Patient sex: M
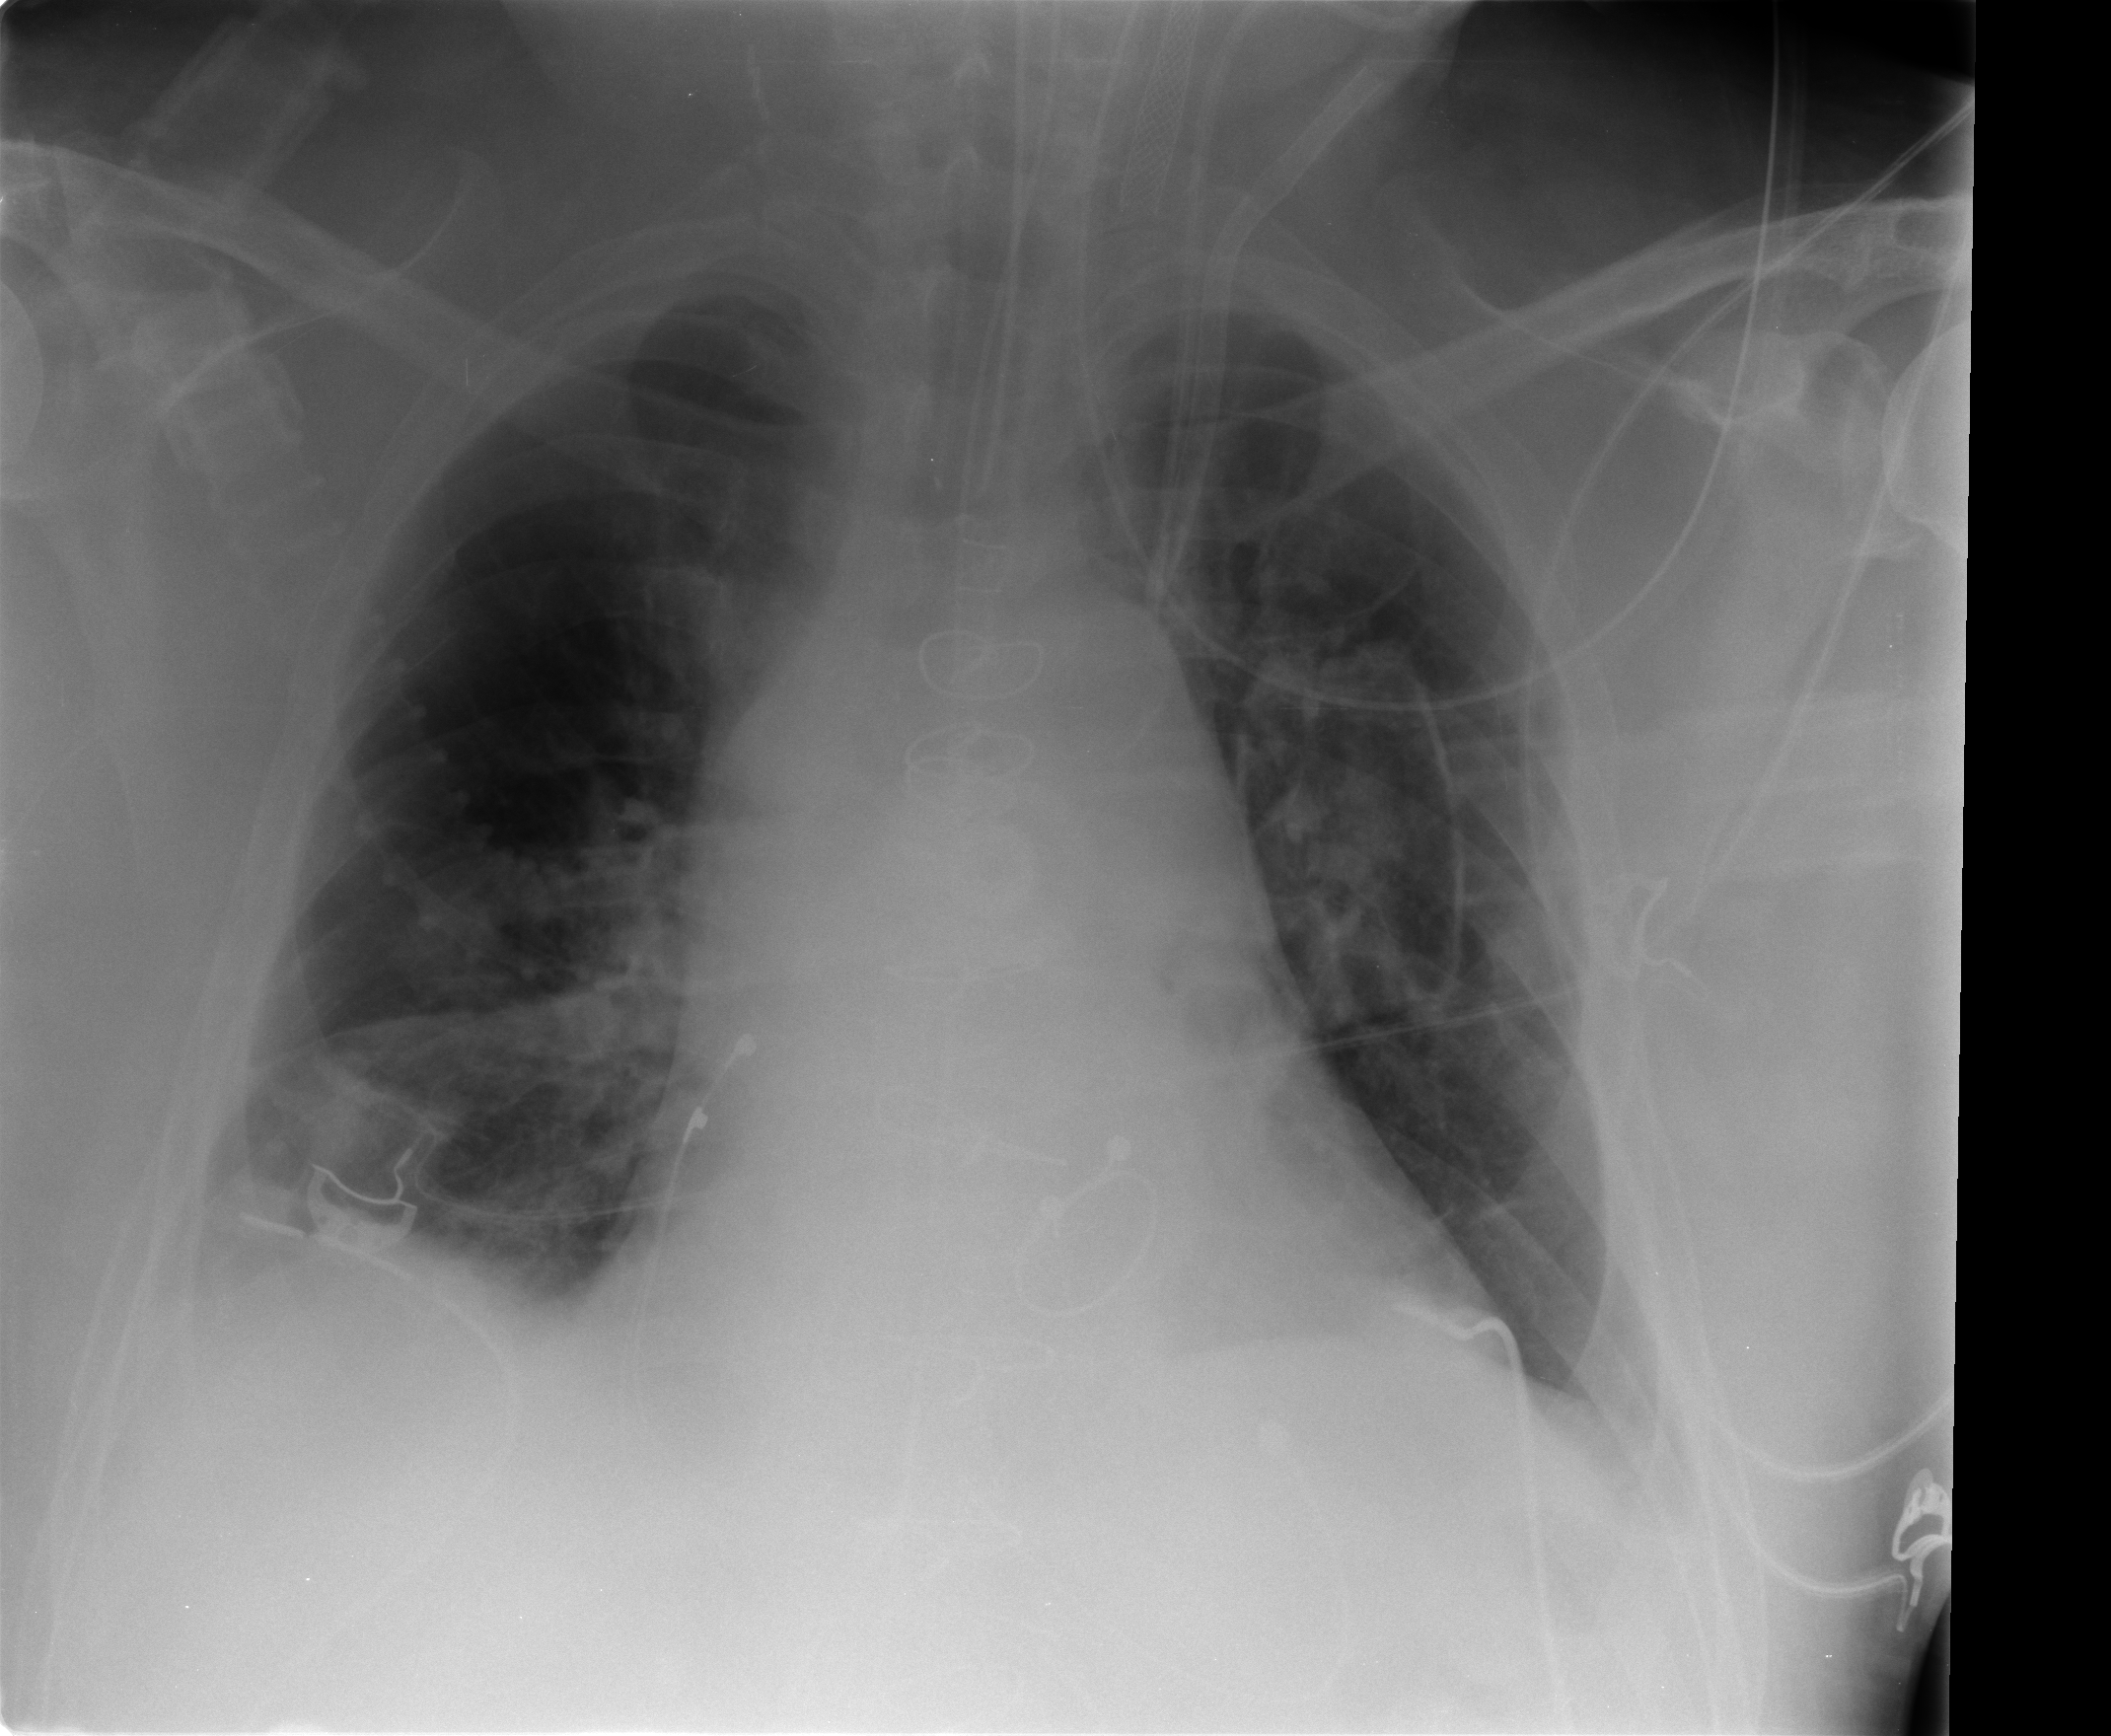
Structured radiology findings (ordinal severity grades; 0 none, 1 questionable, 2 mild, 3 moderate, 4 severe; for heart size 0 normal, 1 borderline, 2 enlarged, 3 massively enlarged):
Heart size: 2
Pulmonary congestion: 0
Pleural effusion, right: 2
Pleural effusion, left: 1
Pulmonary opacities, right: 0
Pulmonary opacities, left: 0
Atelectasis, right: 2
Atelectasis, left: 2